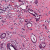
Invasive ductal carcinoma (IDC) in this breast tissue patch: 1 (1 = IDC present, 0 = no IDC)